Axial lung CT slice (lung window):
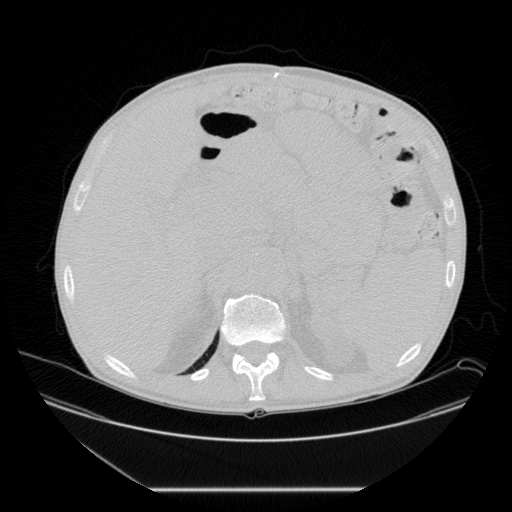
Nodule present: no